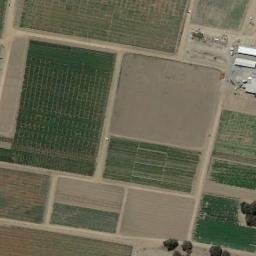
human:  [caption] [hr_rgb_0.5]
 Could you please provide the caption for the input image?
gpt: There are several dirt roads between the rectangular farmlands .

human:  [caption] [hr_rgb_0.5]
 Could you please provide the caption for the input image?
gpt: Several rectangular farmlands of different colors and sizes are neatly arranged on the ground and some white houses are next to the farmlands .

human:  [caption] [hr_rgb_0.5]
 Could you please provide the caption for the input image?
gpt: More than ten neatly arranged green, Khaki and tan mixed rectangular farmlands of different sizes .

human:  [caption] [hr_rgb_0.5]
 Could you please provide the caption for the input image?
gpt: There are some green and bare rectangular farmland .

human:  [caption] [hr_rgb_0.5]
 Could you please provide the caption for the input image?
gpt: There are some green rectangular farmlands and yellow ones .